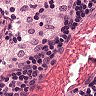
Metastatic tissue present: no